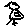
Label: bird